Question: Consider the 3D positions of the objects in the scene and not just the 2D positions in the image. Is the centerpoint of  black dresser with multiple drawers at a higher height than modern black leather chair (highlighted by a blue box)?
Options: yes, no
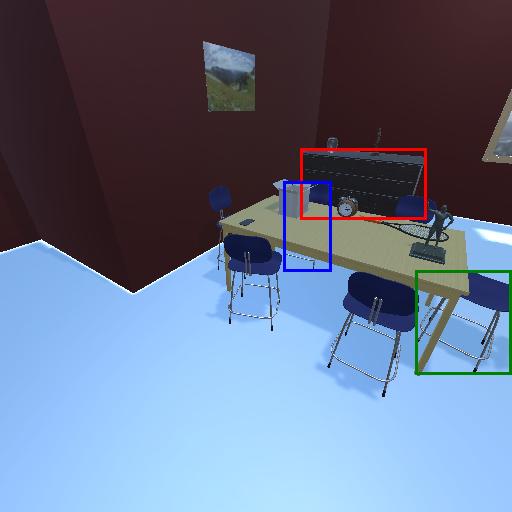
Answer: yes